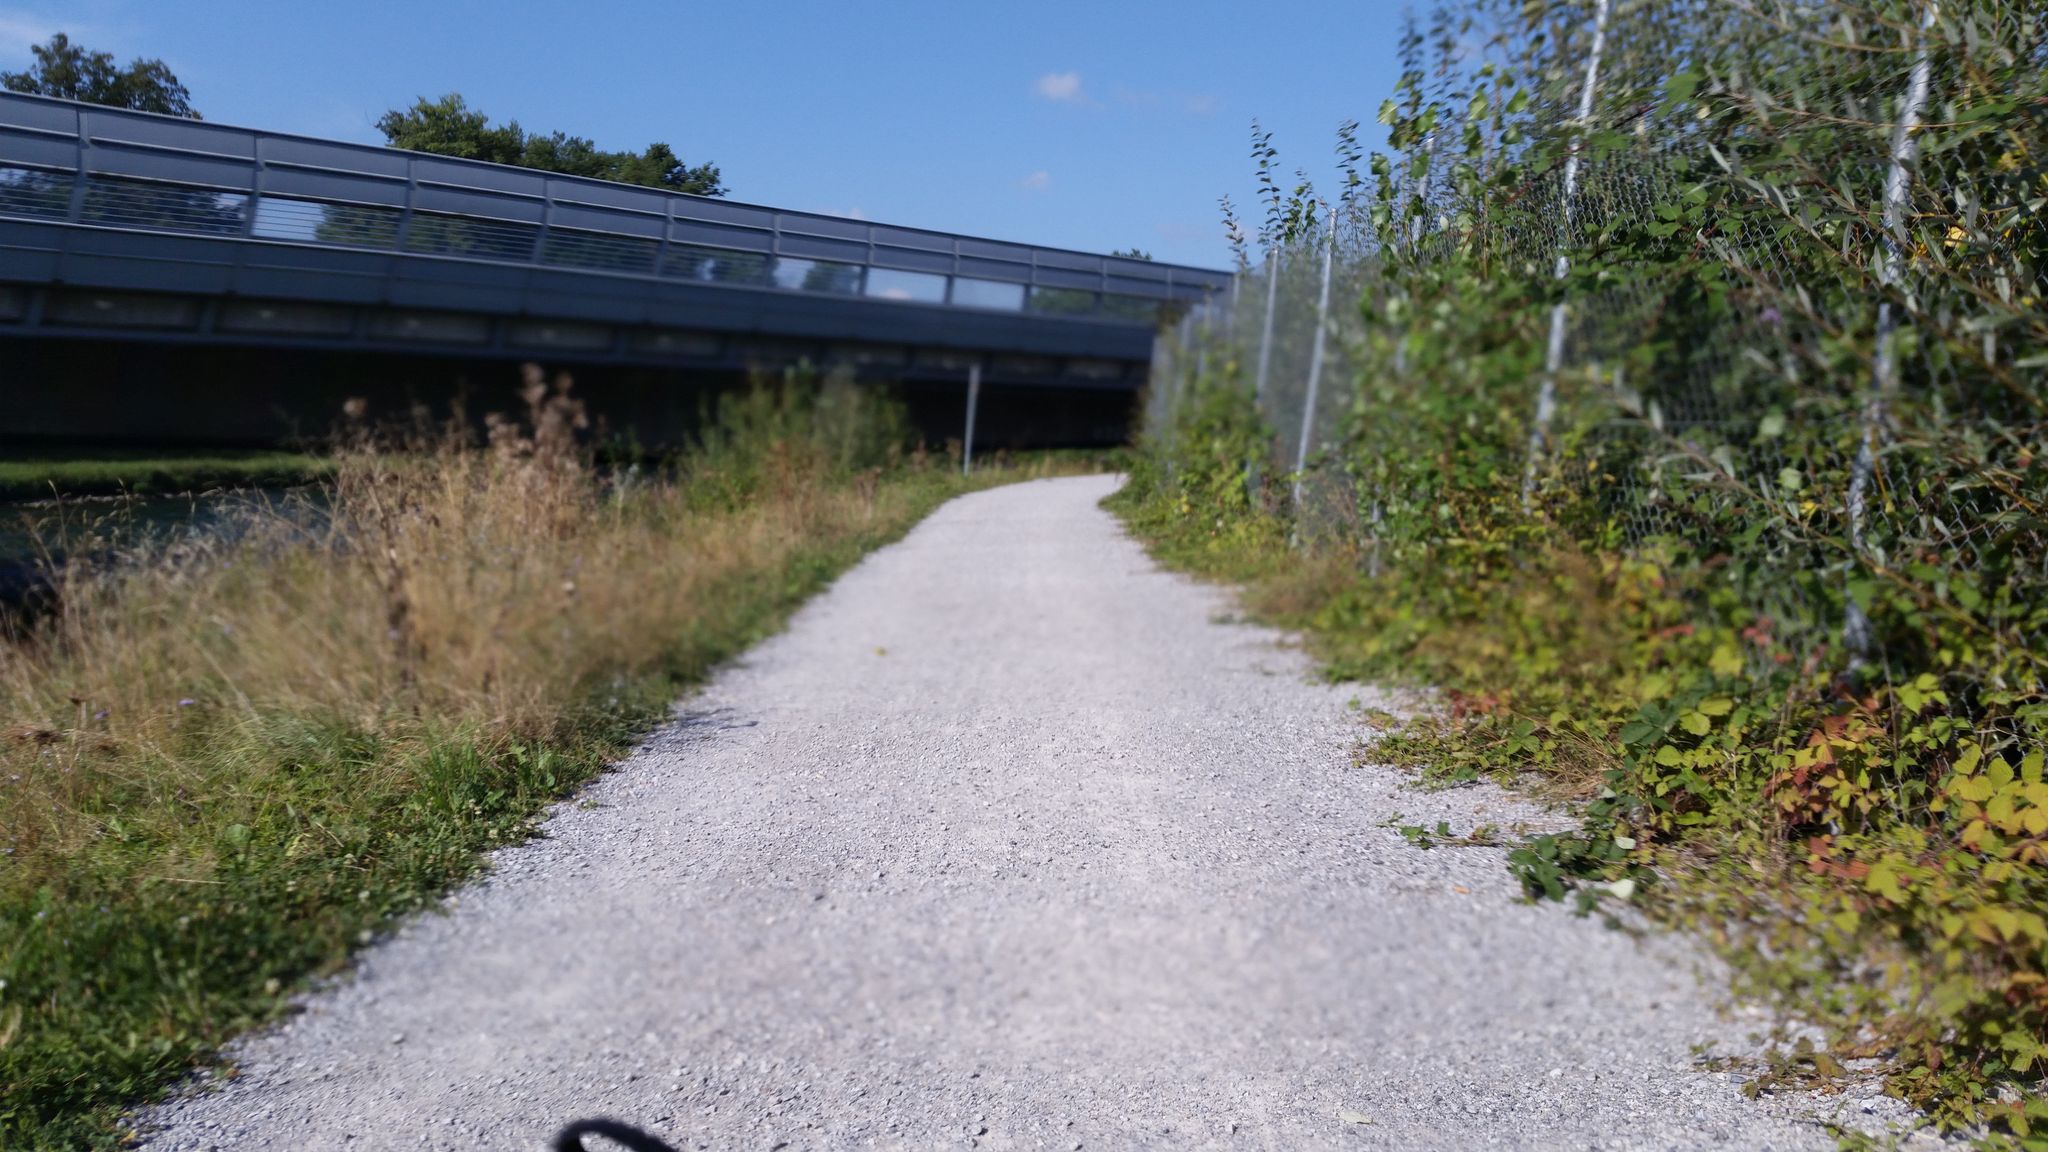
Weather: clear
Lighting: day
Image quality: good
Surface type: walking surface
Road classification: track, footway
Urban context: urban centre
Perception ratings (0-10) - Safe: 2.04, Lively: 1.41, Beautiful: 7.15, Boring: 6.28, Depressing: 0.8, Wealthy: 3.29